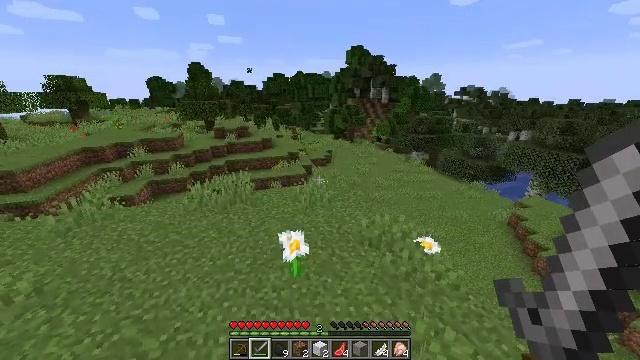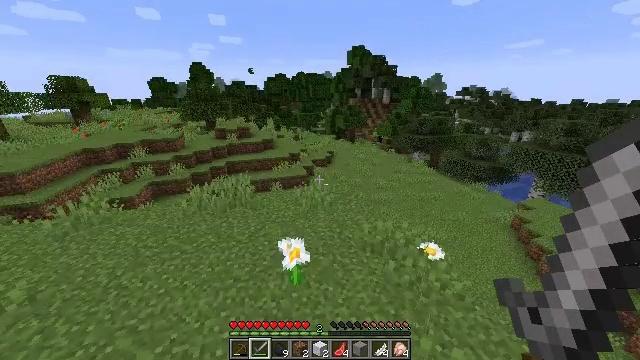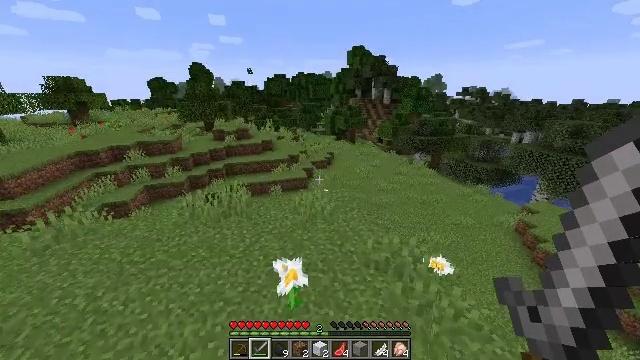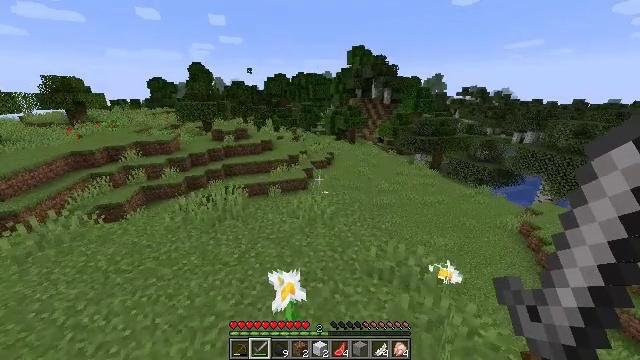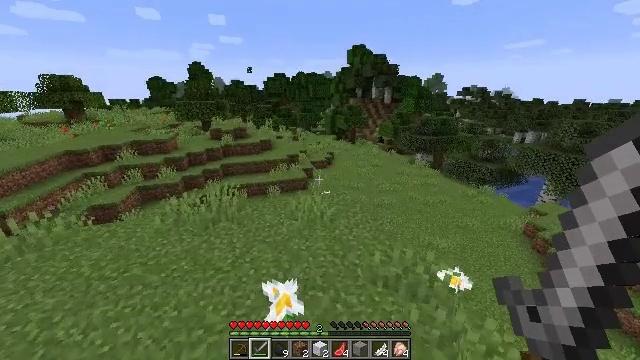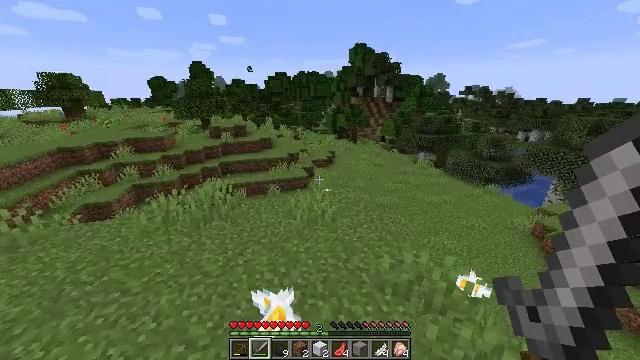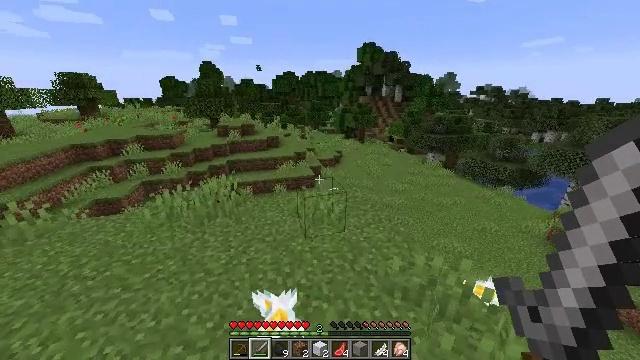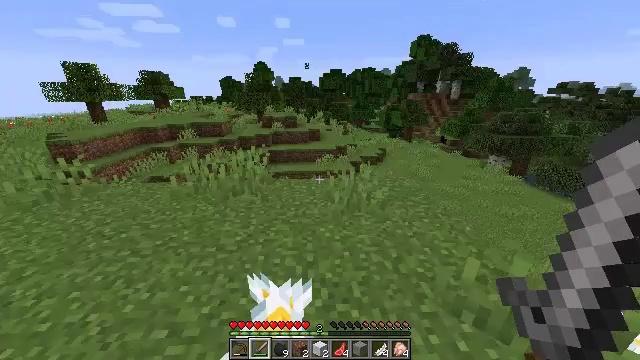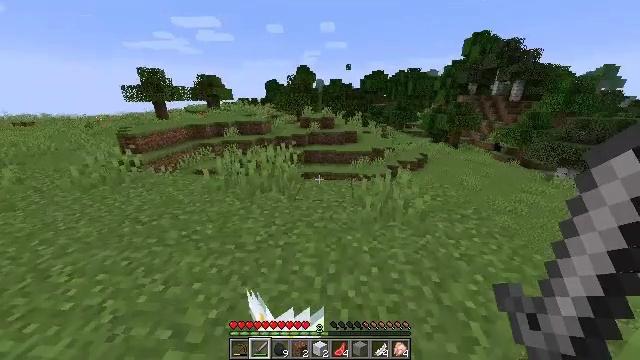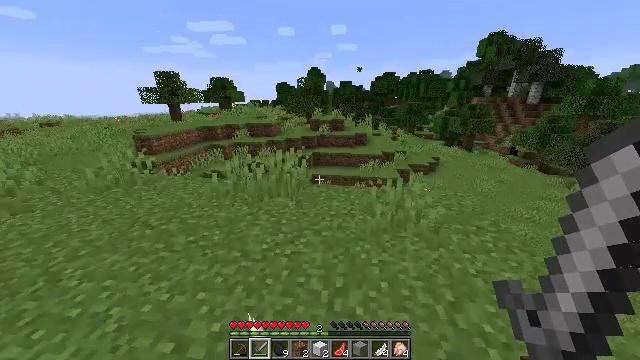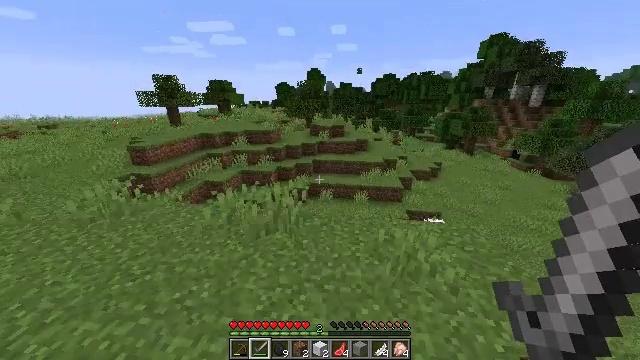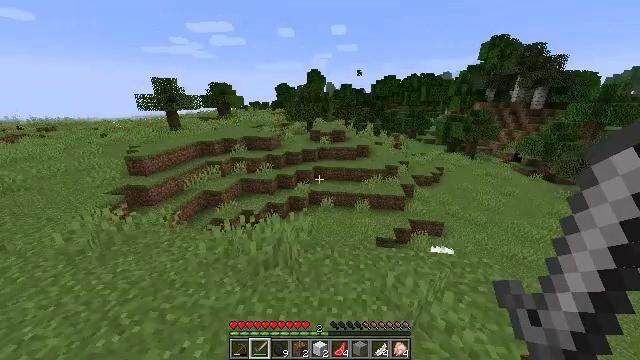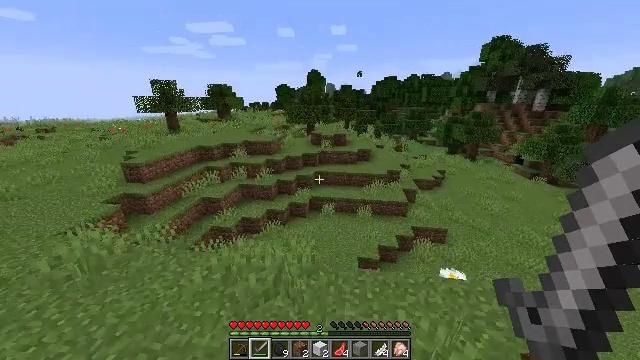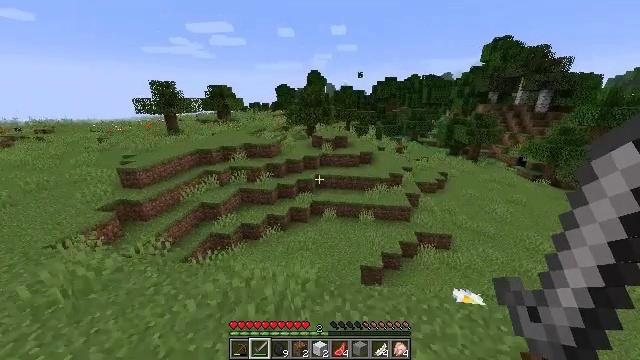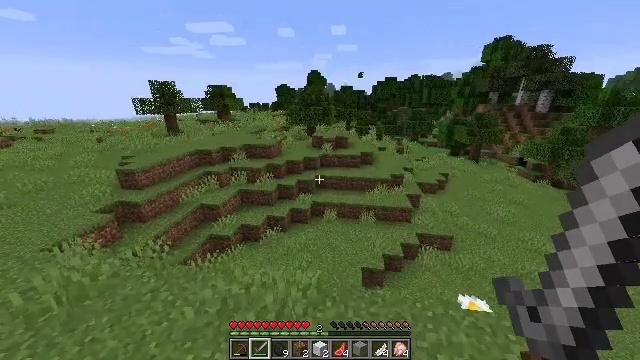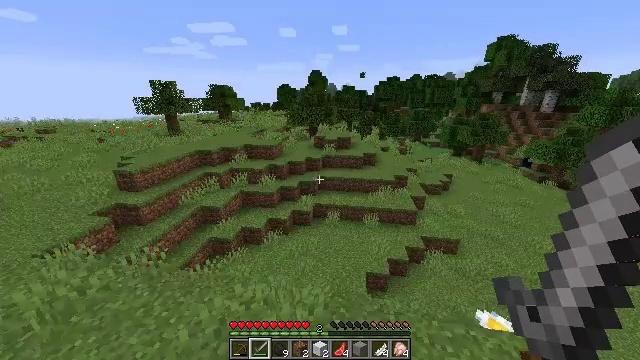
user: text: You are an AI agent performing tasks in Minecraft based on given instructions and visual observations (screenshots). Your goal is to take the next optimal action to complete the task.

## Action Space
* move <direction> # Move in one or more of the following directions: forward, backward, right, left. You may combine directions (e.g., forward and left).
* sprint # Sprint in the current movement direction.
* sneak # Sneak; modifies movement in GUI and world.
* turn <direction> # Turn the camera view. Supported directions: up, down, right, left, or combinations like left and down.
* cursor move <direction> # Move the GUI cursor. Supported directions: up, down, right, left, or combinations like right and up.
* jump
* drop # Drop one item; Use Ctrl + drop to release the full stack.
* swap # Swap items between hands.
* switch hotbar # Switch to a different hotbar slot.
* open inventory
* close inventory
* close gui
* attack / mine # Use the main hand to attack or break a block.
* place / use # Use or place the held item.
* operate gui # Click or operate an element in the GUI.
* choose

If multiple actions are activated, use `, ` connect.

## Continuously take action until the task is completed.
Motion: motion action
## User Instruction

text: Mine tall grass from the ground.
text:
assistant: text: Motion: move forward, sprint, jump
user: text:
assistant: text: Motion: move forward, sprint, jump
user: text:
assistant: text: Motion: move forward, sprint, jump
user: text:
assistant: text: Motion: move forward, sprint, jump
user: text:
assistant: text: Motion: move forward, sprint, jump
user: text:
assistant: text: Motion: move forward, sprint, turn left, jump
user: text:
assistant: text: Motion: move forward, sprint, turn left, jump
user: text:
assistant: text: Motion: move forward and move left, sprint, turn left, jump
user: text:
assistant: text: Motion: move forward and move left, sprint, turn left, jump
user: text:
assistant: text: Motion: move forward and move left, sprint, jump
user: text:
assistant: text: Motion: move forward and move left, sprint, jump
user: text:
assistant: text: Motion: move forward and move left, sprint, jump
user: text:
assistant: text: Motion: move forward and move left, sprint, jump
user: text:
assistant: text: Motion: move forward and move left, sprint, jump
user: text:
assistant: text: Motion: move forward and move left, sprint
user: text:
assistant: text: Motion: move forward and move left, sprint
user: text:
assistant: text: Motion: move forward and move left, sprint, turn left
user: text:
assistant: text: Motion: move forward and move left, sprint, turn left
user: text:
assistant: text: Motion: move forward and move left, sprint, turn left, jump
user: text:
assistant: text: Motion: move forward and move left, sprint, turn left, jump
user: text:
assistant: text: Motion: move forward and move left, sprint, turn left, jump
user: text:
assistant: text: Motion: move forward and move left, sprint, jump
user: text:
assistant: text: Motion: move forward and move left, sprint, jump
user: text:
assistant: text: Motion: move forward and move left, sprint, jump
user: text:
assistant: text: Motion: move forward and move left, sprint, jump
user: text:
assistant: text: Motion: move forward and move left, sprint, jump
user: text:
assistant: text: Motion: move forward and move left, sprint, jump
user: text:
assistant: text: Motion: move forward and move left, sprint, jump
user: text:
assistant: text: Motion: move forward and move left, sprint, jump
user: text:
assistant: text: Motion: move forward, sprint